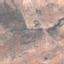
Land use / land cover class: PermanentCrop